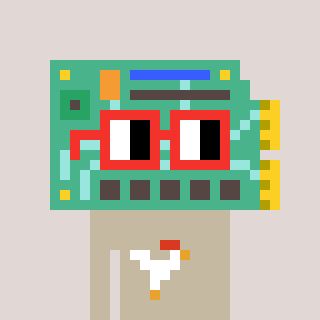
a pixel art character with square red glasses, a chipboard-shaped head and a bege-colored body on a warm background